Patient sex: M
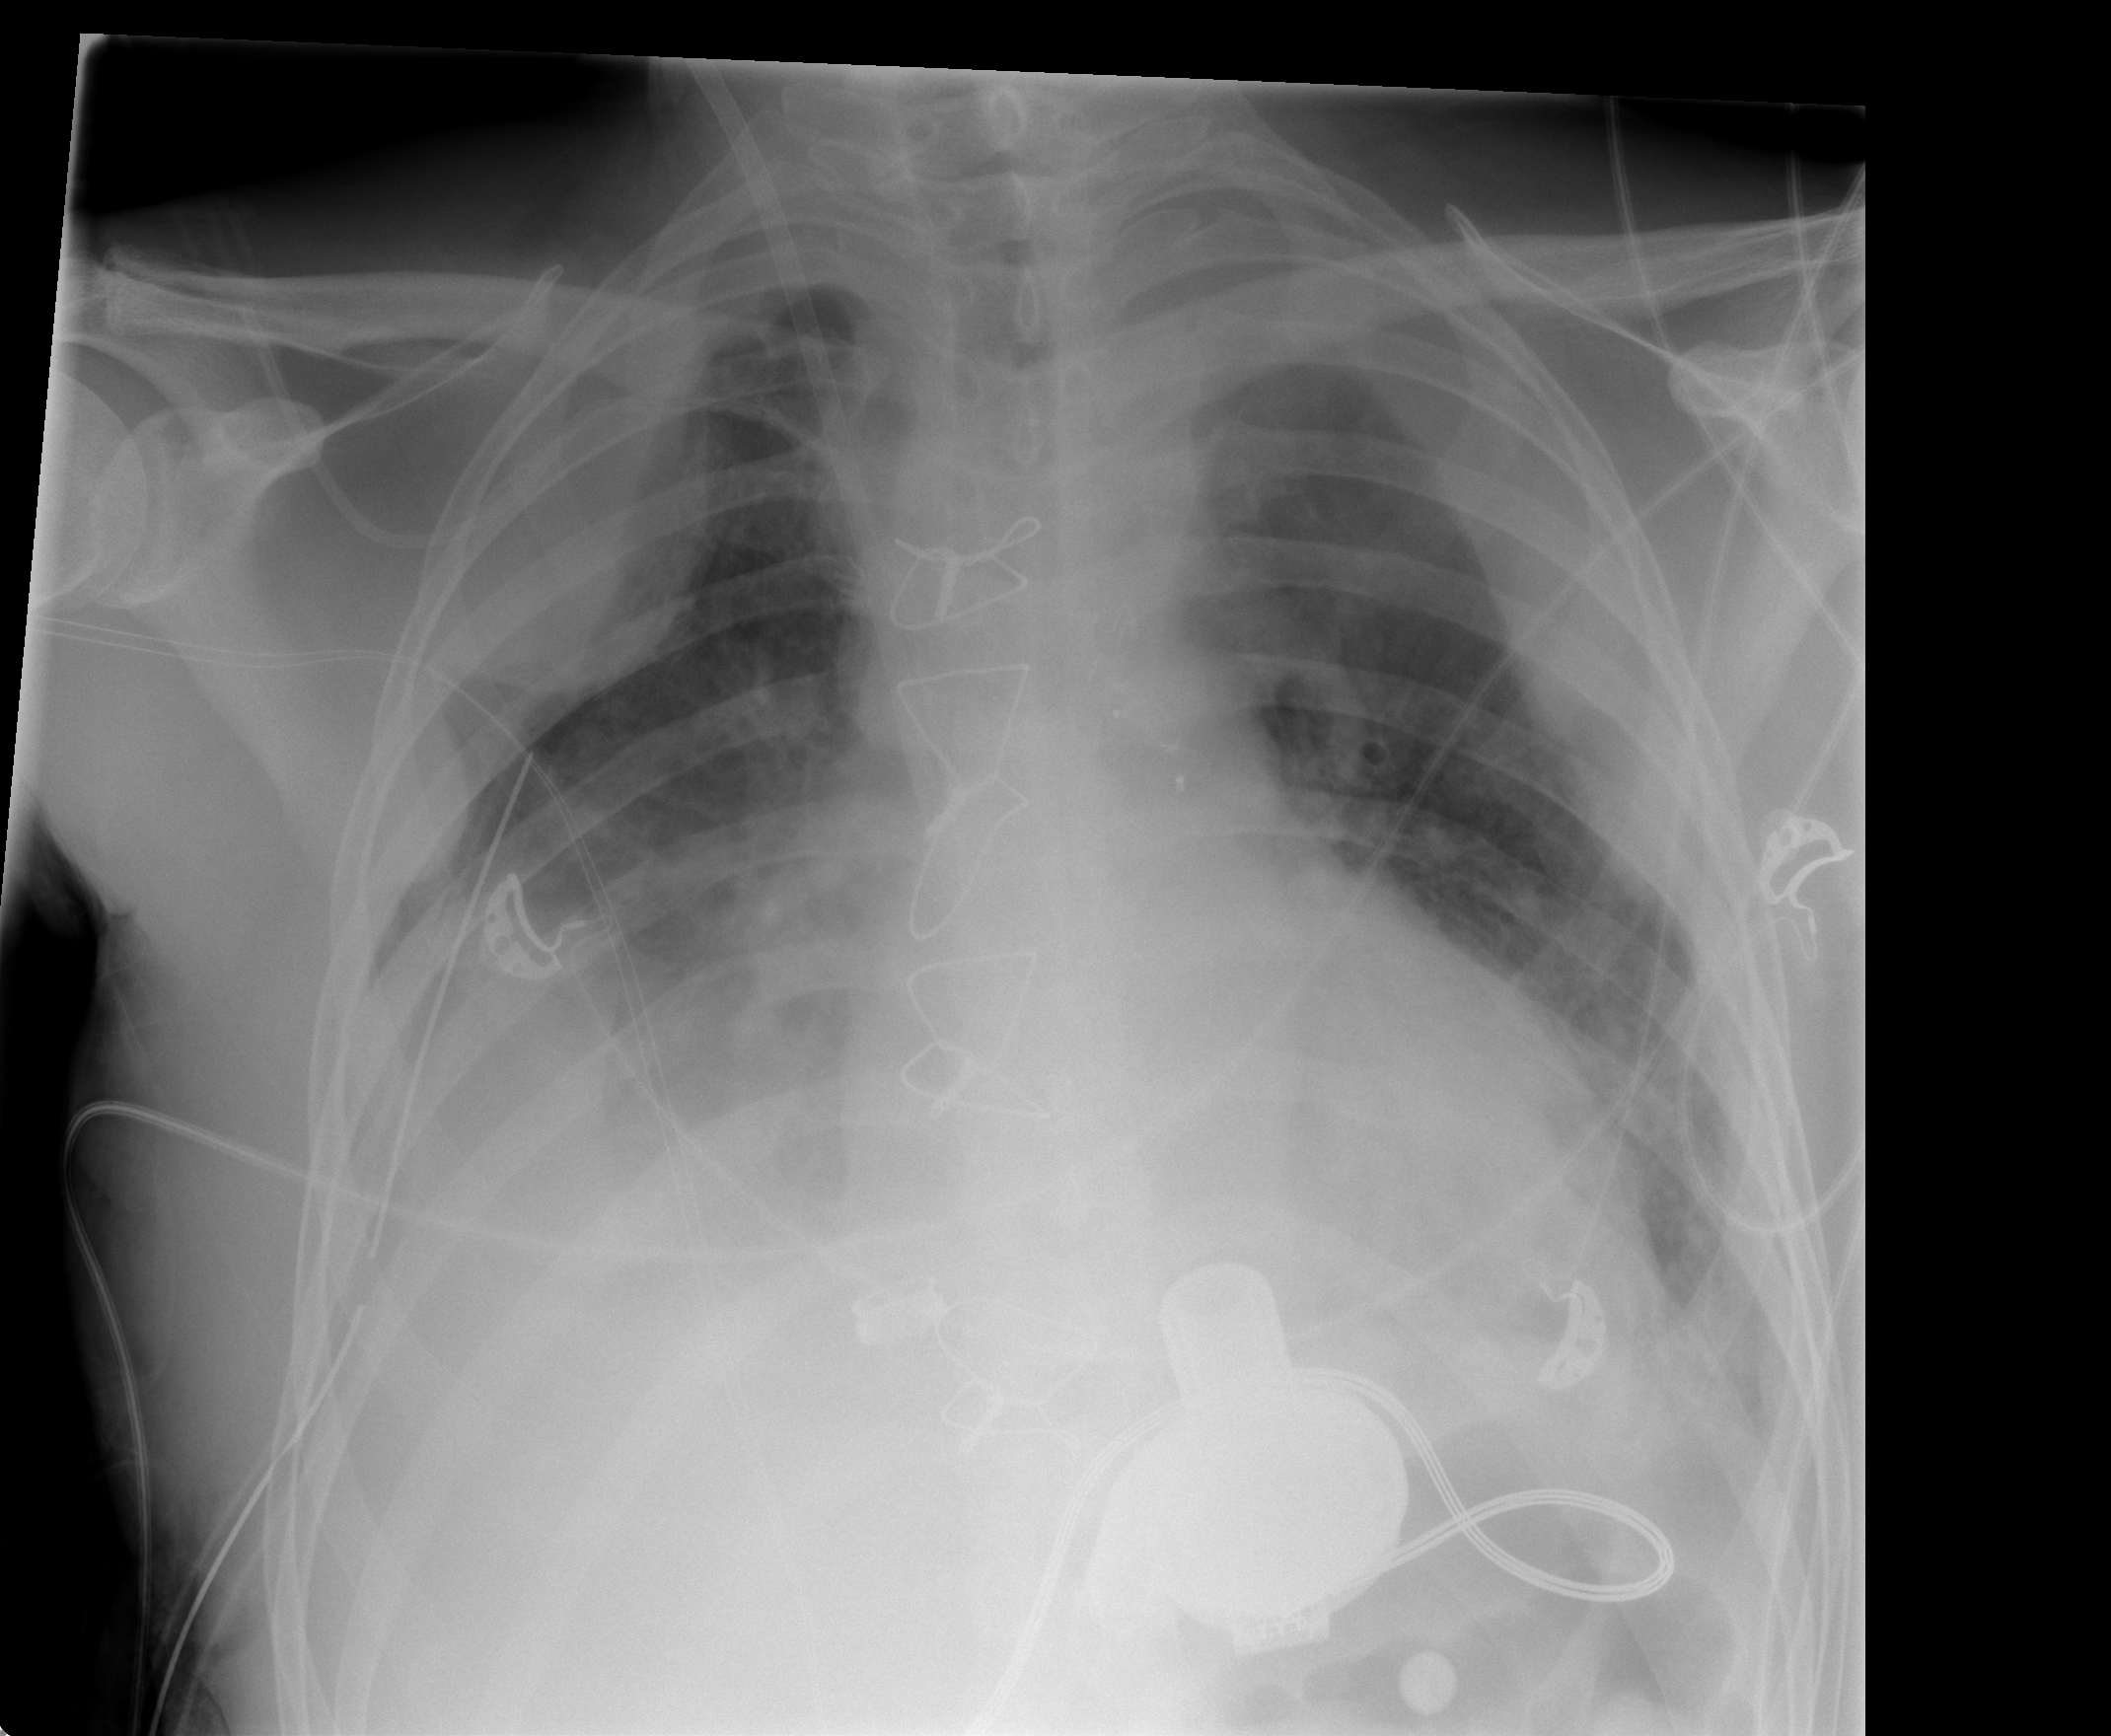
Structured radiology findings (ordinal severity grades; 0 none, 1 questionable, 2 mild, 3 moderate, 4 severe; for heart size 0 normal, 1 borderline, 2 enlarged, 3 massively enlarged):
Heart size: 0
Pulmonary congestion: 2
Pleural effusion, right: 3
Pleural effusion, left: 2
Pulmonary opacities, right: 2
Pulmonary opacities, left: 0
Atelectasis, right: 3
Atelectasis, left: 2